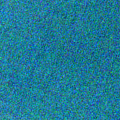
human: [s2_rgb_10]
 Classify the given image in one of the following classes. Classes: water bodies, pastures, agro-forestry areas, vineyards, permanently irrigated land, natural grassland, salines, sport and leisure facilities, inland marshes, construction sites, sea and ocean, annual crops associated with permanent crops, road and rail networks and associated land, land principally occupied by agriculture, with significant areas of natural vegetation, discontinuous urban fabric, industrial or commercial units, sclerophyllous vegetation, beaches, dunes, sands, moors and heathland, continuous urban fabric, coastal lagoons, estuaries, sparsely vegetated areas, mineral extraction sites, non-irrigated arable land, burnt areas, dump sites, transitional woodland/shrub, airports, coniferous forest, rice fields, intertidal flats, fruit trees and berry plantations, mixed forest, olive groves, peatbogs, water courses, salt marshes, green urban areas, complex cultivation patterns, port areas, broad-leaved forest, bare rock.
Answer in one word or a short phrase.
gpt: sea and ocean